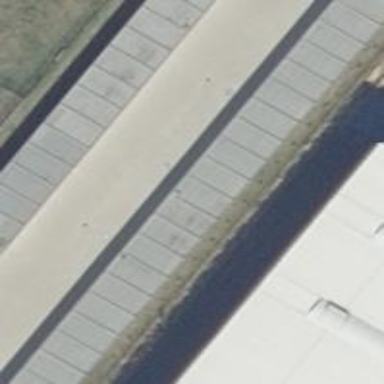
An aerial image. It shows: Group of garages.